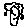
Label: tree